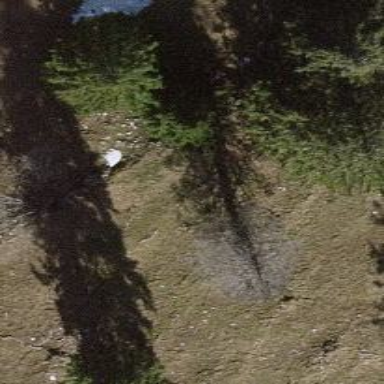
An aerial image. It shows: Single tag "natural: tree."